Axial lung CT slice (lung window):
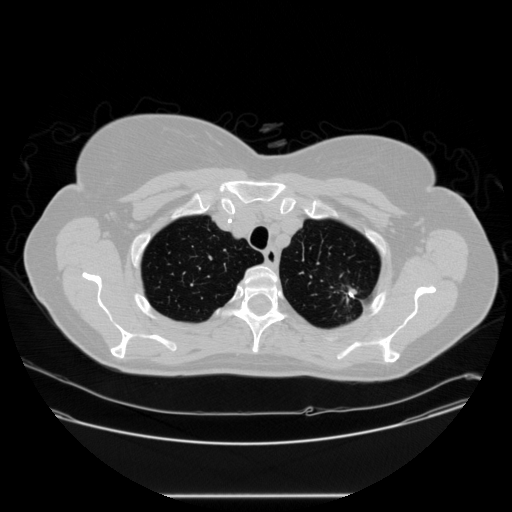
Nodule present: no